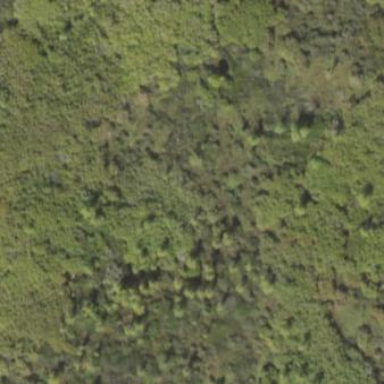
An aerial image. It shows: Swamp in wetland area.